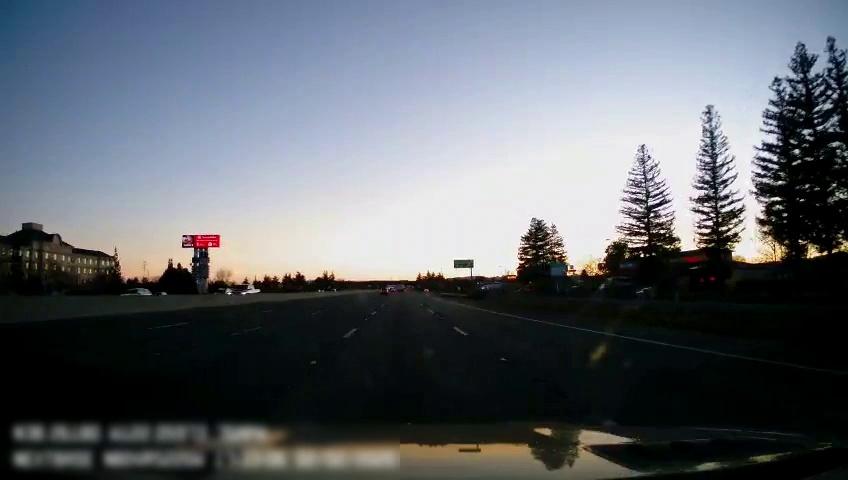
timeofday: Day
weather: Sunny
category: Drivable Space
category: Vehicles | SUV
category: Vehicles | SUV
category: Vehicles | Truck
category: Vehicles | Car
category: Vehicles | Truck
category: Vehicles | Car
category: Lanes | Current Lane
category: Lanes | Alternate Lane
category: Lanes | Alternate Lane
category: Lanes | Current Lane
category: Lanes | Alternate Lane
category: Traffic | Signs